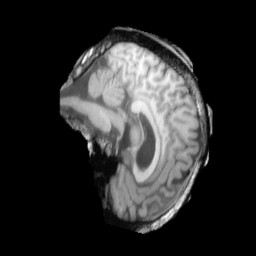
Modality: T1w
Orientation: sagittal
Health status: ill
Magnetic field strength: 3 T